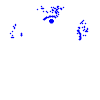
Particle: electron